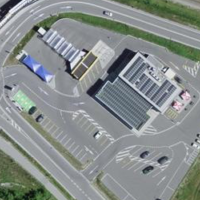
EUNIS habitat code: 52
Species observed at this site:
Corvus corax